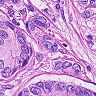
Metastatic tissue present: yes